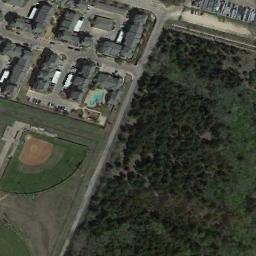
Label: baseball_diamond